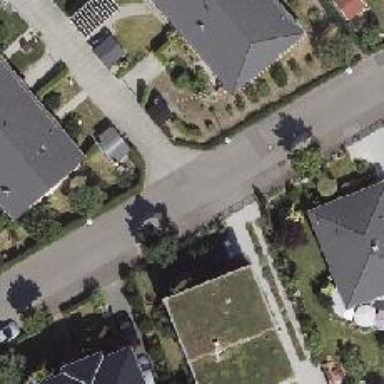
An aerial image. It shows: Residential road with asphalt surface.